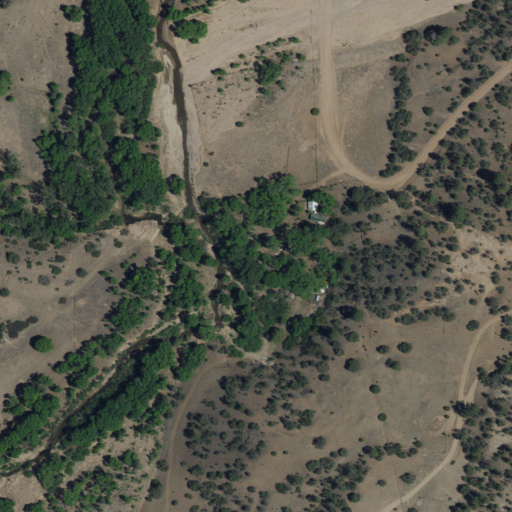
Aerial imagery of valley in New Mexico named Lost Spring Canyon containing shrub, evergreen forest, open development, grassland, and low intensity development